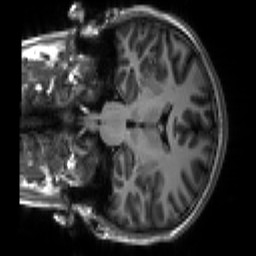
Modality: T1w
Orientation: coronal
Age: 18
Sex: male
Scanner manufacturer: siemens
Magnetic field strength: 3 T
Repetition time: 2.3 s
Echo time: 0.00267 s